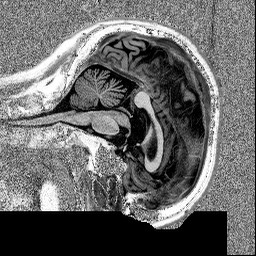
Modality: MP2RAGE
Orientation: sagittal
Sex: male